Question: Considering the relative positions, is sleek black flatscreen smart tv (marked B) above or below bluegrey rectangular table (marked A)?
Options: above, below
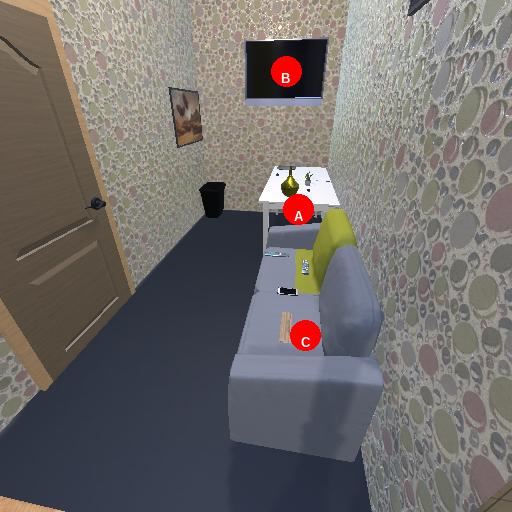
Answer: above